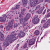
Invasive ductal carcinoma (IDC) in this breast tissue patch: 0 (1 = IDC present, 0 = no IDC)